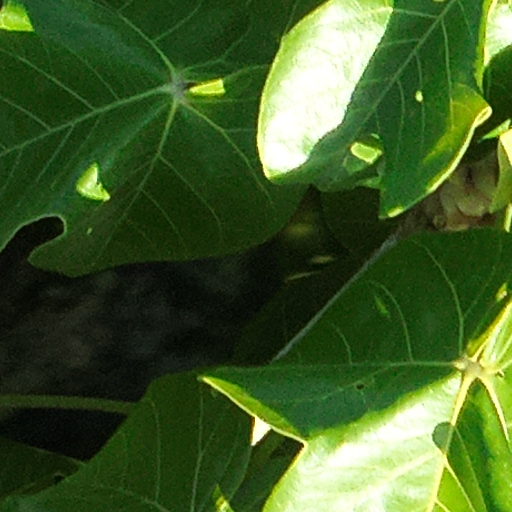
Species: Sterculia apetala
GBIF accepted scientific name: Sterculia apetala
Crown area (m\u00b2): 297.984